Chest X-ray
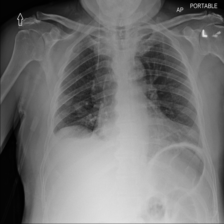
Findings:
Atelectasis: positive
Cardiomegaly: negative
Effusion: negative
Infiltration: negative
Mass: negative
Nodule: negative
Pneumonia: negative
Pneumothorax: negative
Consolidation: negative
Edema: negative
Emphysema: negative
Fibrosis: negative
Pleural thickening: negative
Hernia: negative